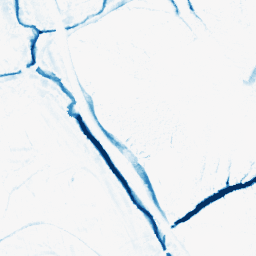
Category: morphological
Decomposition family: morphological_ellipse
Decomposition parameters: operation: closing
width: 10
height: 10
Upsampling method: regularized
Upsampling parameters: scale: 2
lambda_reg: 0.01
Upsampling scale: 2